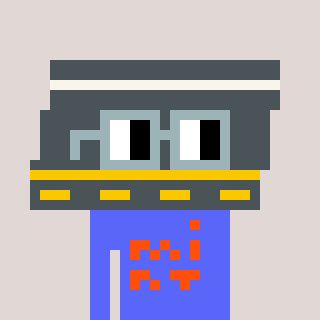
a pixel art character with square dark gray glasses, a road-shaped head and a purple-colored body on a warm background